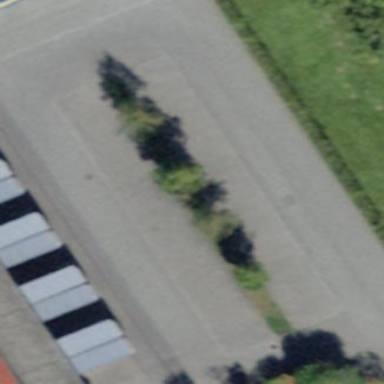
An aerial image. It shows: Parking aisle designated as service road.